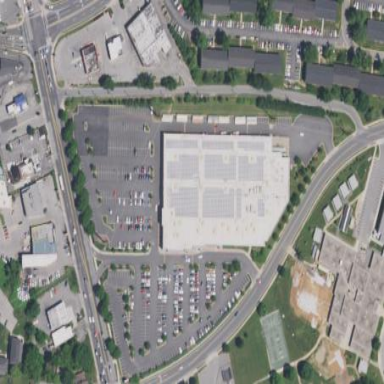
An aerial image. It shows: Flat roofed retail building that is department store.